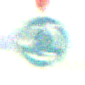
Verkehrszeichen: Kreisverkehr
Zusatzzeichen oben: VorfahrtGewaehren
Umgebung: Outdoor, Nature
Tageszeit: MorningAfternoon
Wetter: Clear
Licht: Natural
Jahreszeit: NotSpecified
Kontrast: HighContrast